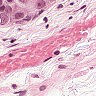
Metastatic tissue present: yes